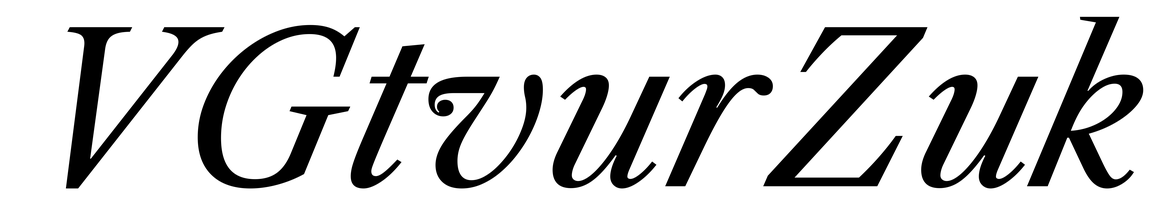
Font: LibreCaslonText-Italic_Italic